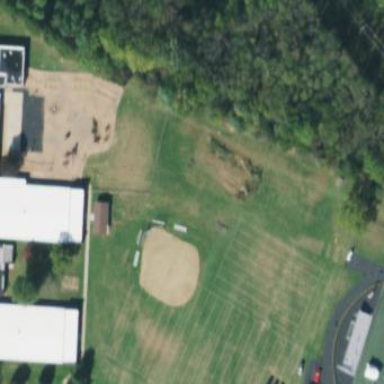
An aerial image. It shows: Kickball pitch for leisure and sports activities.